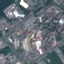
Land use / land cover class: Industrial